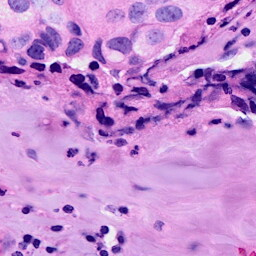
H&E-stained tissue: Breast